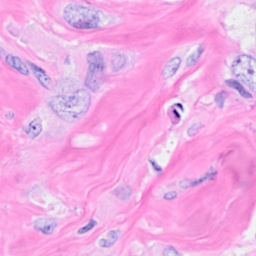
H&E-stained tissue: Breast